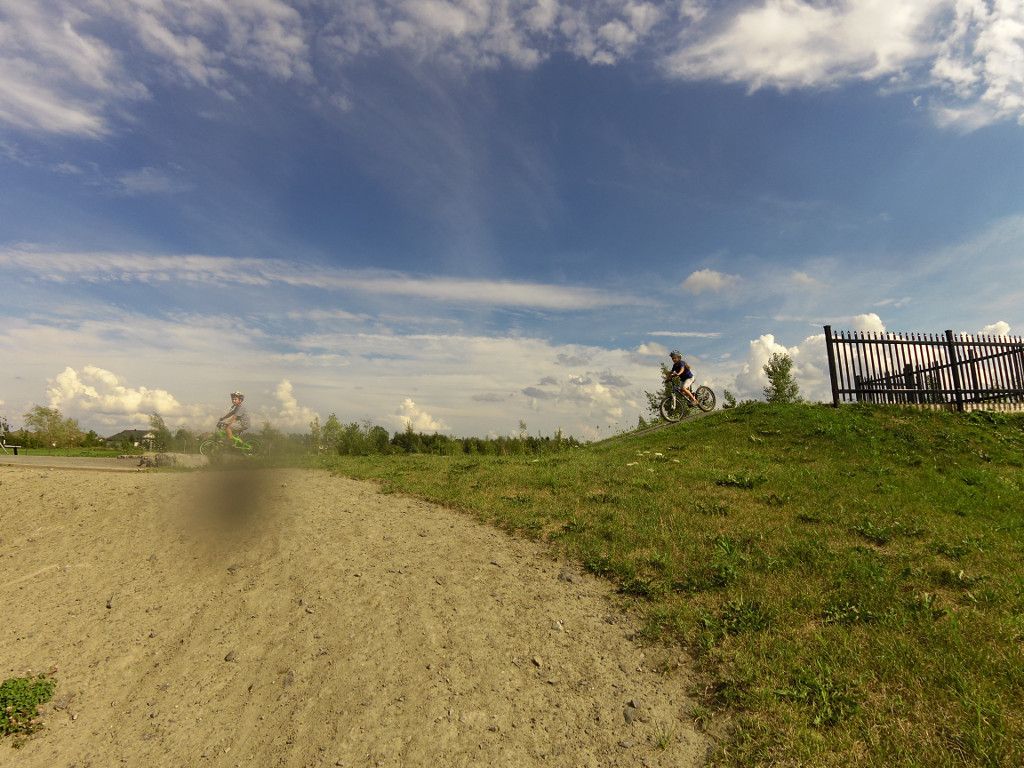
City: ottawa-gatineau